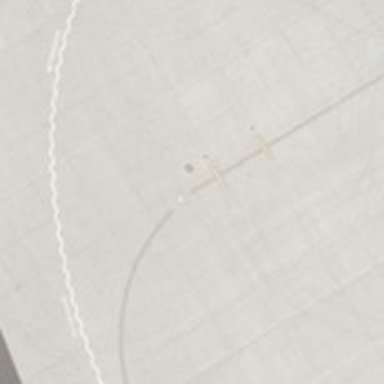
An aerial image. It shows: Parking position at the airport with concrete surface.